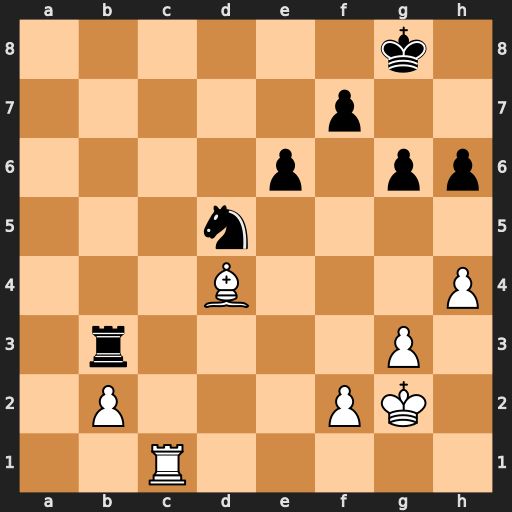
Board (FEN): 6k1/5p2/4p1pp/3n4/3B3P/1r4P1/1P3PK1/2R5
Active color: w
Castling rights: -
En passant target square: -
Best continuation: Rc8+ Kh7 Rh8#